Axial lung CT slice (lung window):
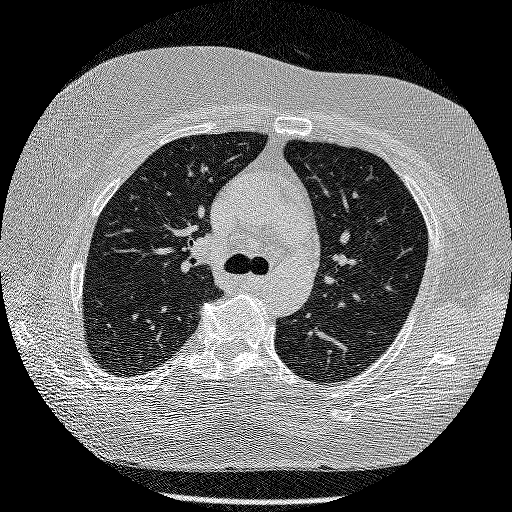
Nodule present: no